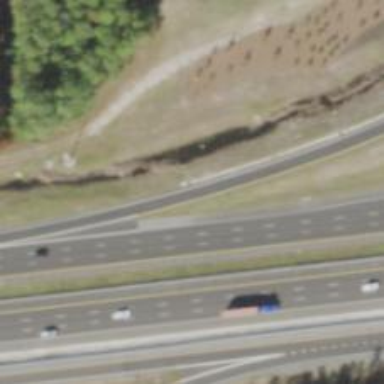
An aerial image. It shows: Asphalt motorway link.